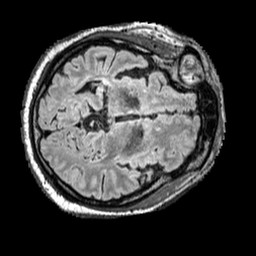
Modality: FLAIR
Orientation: axial
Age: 46
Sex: male
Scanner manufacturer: siemens
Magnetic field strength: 3 T
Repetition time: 5 s
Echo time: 0.387 s